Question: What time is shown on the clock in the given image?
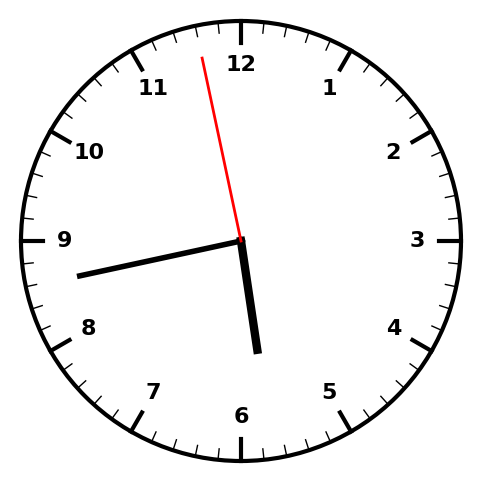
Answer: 05:42:58